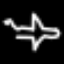
Label: airplane